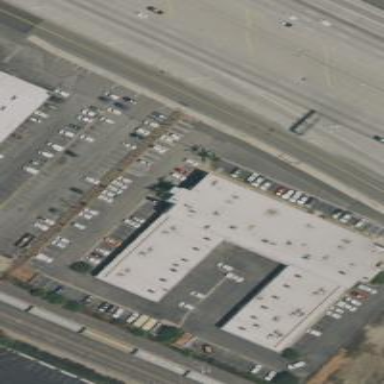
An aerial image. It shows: Commercial building.